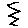
Label: zigzag